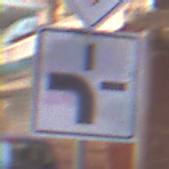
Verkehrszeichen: VerlaufVorfahrtsstrasse1
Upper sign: Vorfahrtsstrasse
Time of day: MorningAfternoon
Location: Outdoor (Urban)
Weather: Clear
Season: NotSpecified
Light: Natural